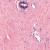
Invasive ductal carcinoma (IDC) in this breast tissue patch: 1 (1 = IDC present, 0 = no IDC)